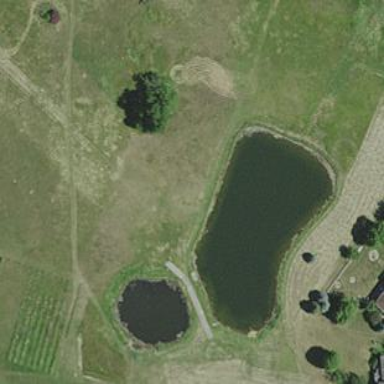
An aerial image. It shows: Peaceful pond surrounded by nature.